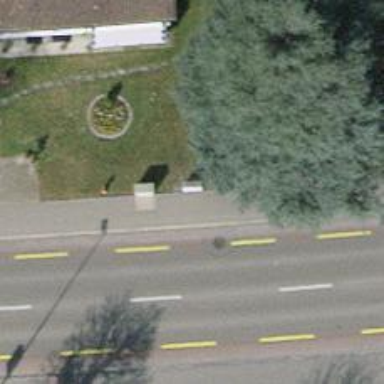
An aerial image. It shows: Street cabinet of man-made origin.